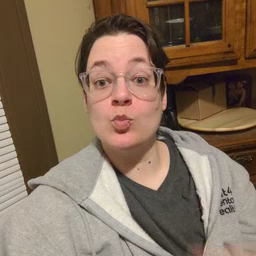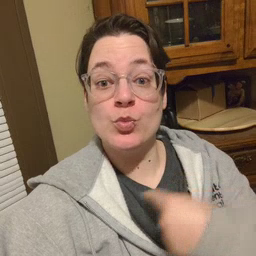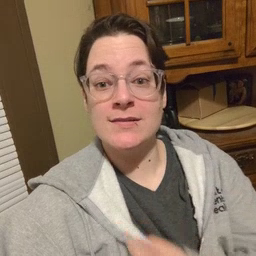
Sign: weus